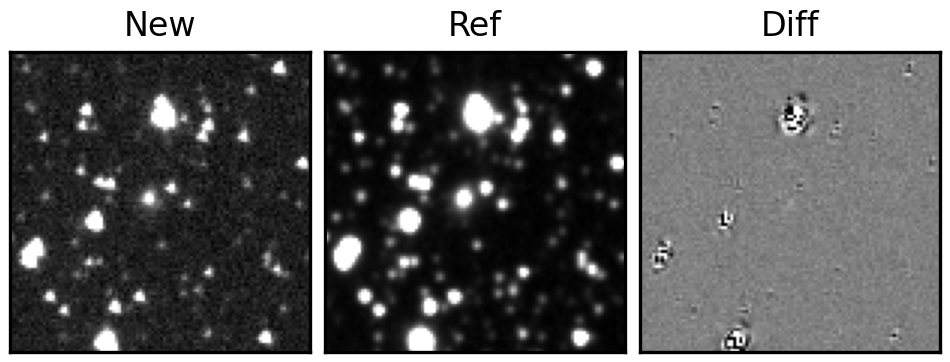
Label: real